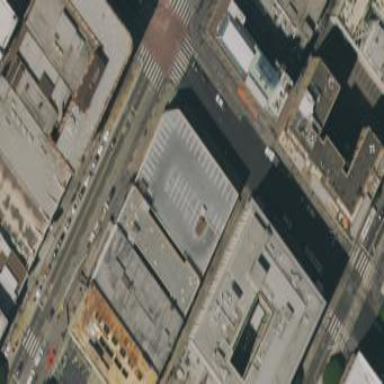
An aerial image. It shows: Multi-storey parking building.